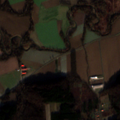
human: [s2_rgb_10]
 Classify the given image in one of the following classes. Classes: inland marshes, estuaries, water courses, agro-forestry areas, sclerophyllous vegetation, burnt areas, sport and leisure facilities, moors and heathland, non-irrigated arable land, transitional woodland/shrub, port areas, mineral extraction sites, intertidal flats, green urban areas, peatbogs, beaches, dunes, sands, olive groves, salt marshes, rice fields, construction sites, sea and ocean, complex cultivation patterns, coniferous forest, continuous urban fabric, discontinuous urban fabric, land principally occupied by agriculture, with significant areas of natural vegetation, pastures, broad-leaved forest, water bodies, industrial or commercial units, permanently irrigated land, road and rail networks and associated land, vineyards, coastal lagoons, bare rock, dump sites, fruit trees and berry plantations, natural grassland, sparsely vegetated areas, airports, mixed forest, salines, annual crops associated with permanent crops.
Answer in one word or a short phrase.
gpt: discontinuous urban fabric, non-irrigated arable land, land principally occupied by agriculture, with significant areas of natural vegetation, broad-leaved forest, mixed forest